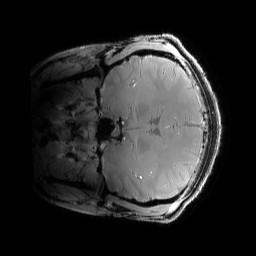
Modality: PDw
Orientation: coronal
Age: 24
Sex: female
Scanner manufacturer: siemens
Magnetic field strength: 6.98 T
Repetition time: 1.78 s
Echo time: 0.00386 s